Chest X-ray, PA view. Patient: 55 years old, sex M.
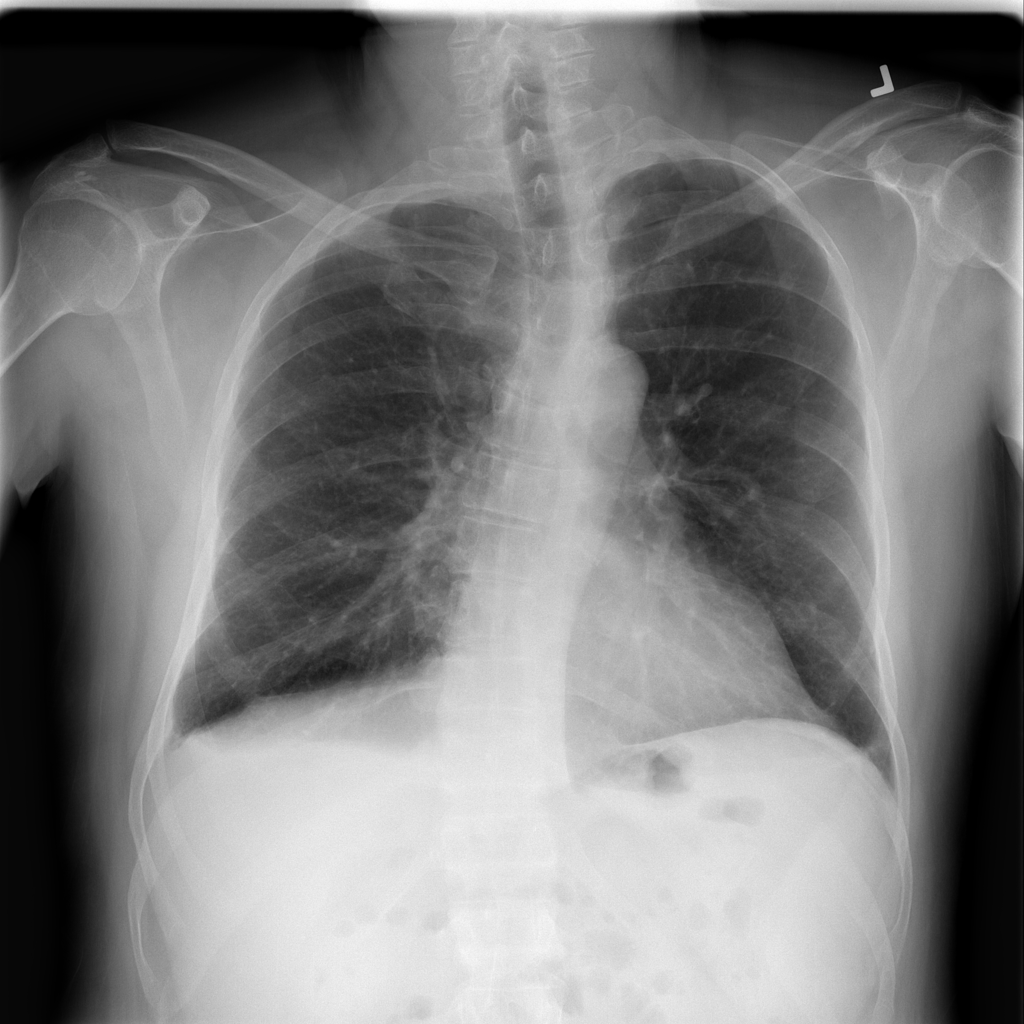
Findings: Atelectasis